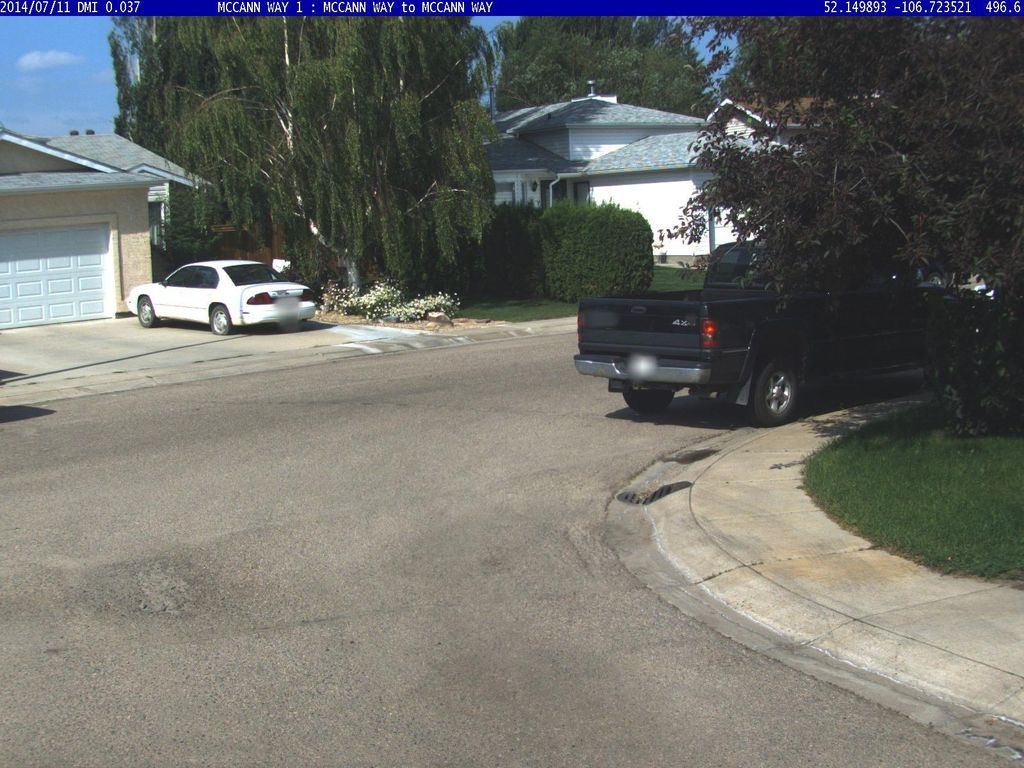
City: saskatoon